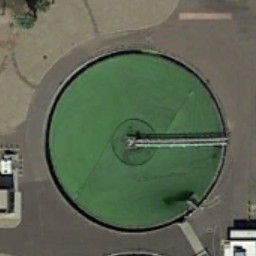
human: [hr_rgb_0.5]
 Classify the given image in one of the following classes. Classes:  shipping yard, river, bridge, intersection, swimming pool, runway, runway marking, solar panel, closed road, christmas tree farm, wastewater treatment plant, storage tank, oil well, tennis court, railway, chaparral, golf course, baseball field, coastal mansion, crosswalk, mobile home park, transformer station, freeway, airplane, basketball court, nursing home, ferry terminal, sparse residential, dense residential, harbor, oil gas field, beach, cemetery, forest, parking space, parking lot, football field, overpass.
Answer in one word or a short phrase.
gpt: wastewater treatment plant